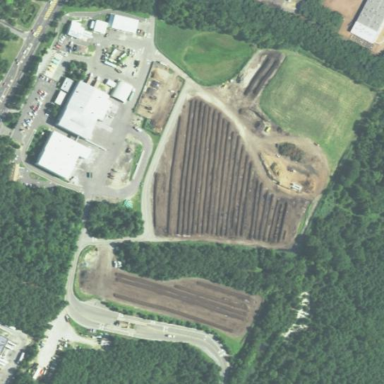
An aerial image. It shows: Recycling center for green waste.